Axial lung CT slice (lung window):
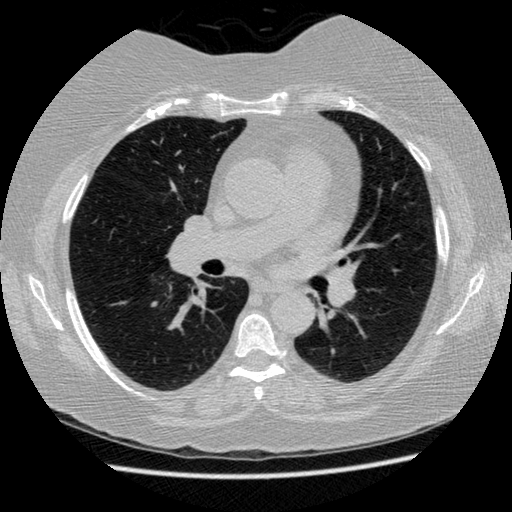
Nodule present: no